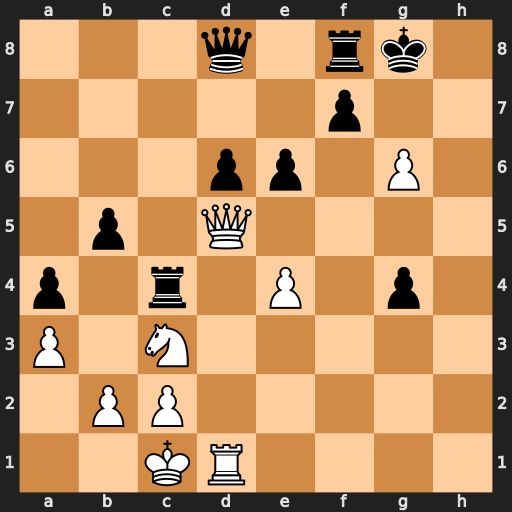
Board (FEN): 3q1rk1/5p2/3pp1P1/1p1Q4/p1r1P1p1/P1N5/1PP5/2KR4
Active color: w
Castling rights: -
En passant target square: -
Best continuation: Qh5 Kg7 Qh7+